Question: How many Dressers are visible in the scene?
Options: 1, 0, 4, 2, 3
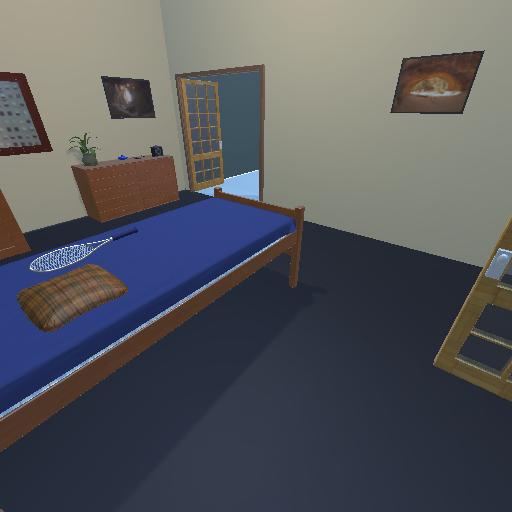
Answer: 1